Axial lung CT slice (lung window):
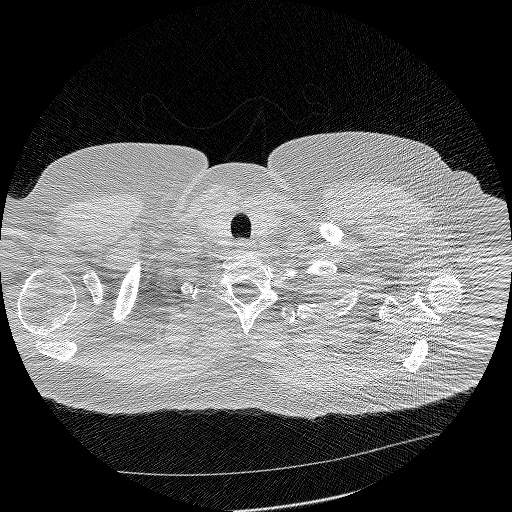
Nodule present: no